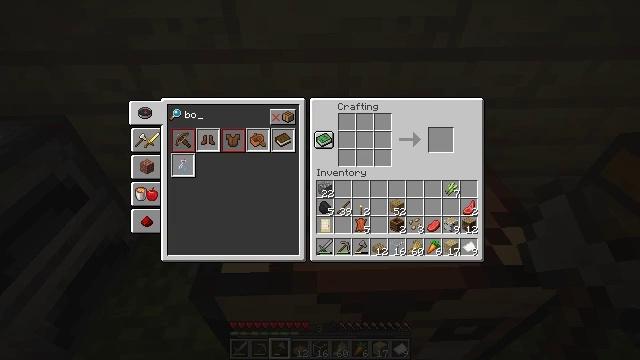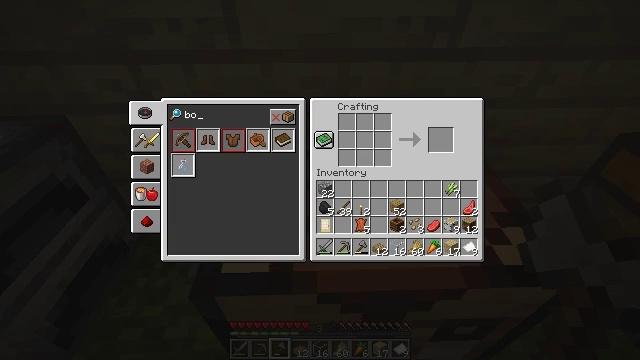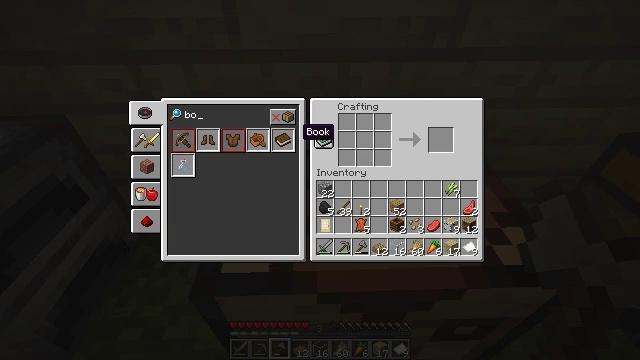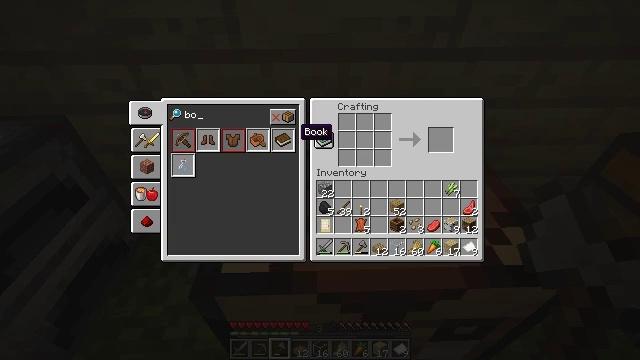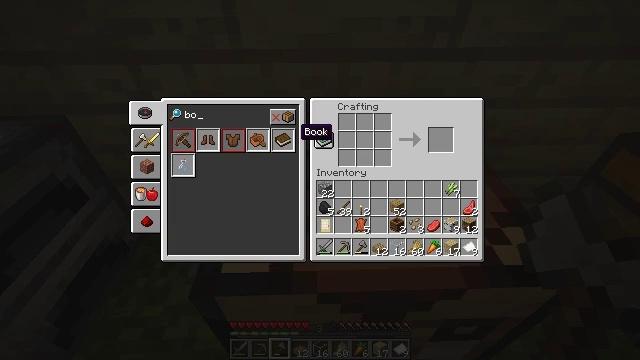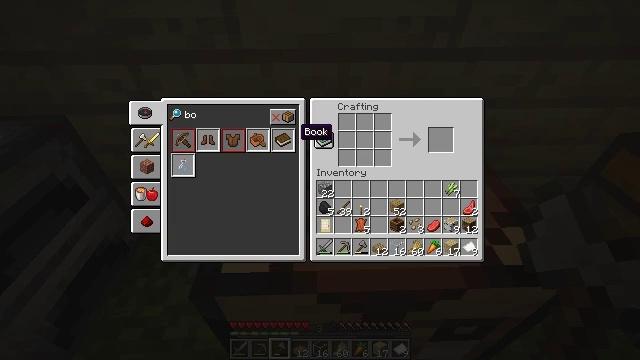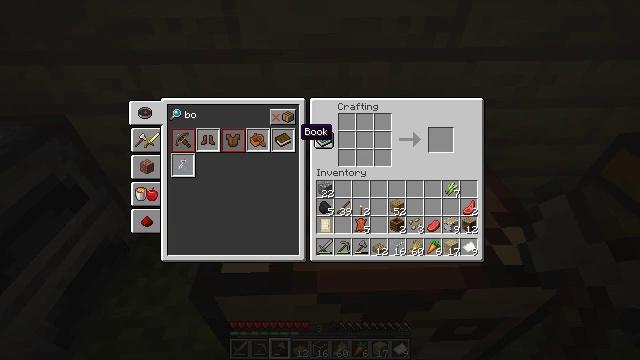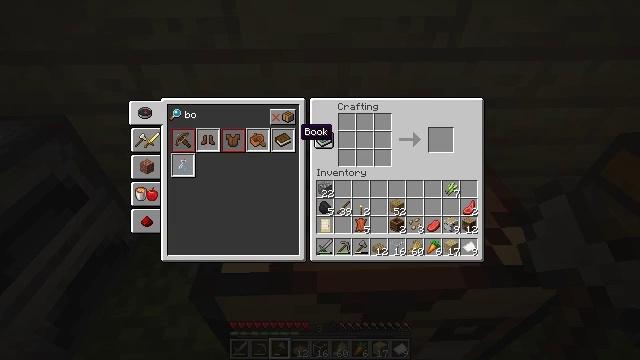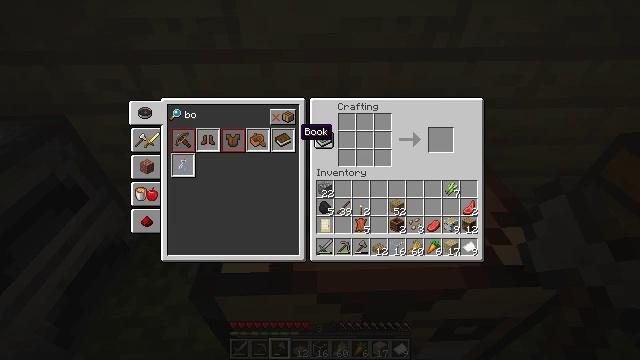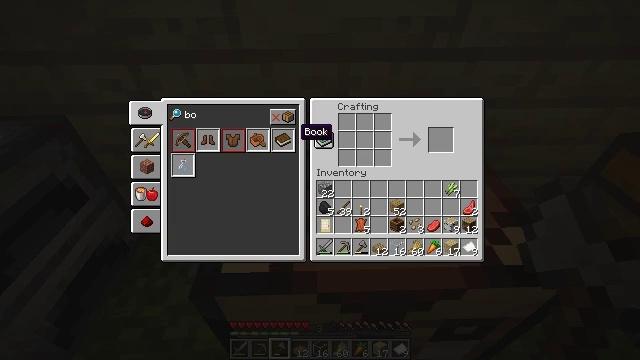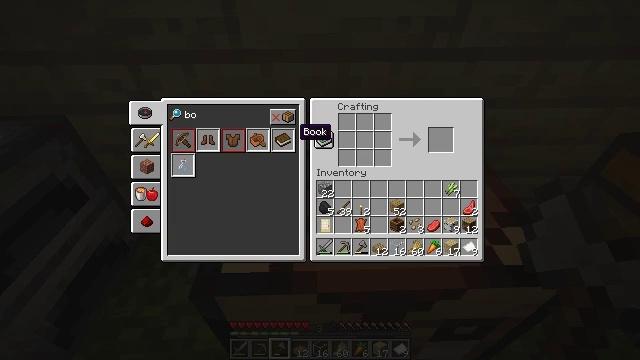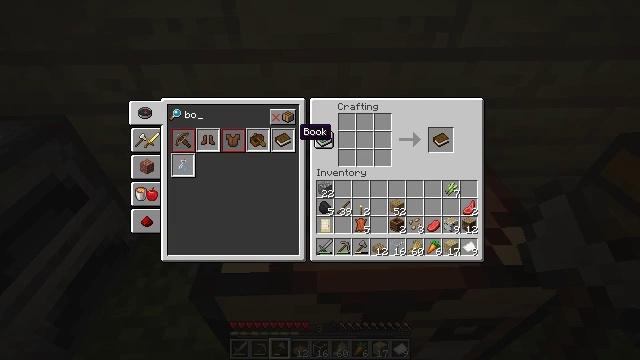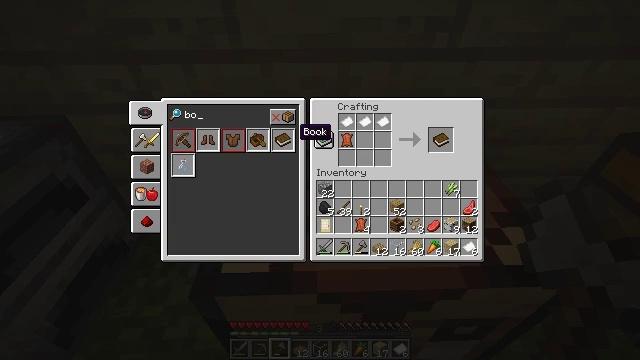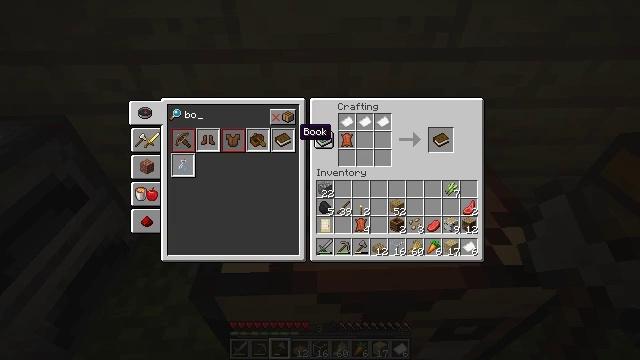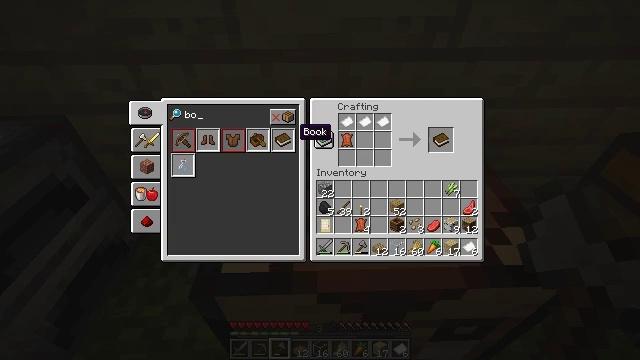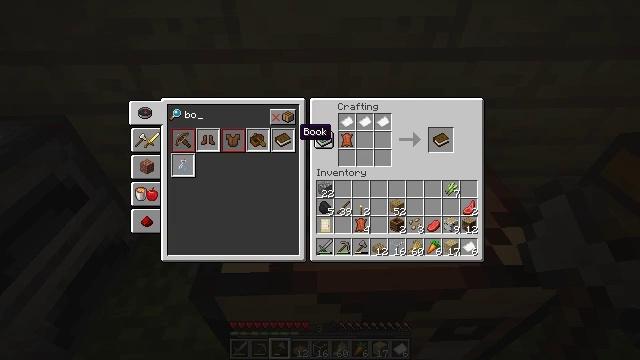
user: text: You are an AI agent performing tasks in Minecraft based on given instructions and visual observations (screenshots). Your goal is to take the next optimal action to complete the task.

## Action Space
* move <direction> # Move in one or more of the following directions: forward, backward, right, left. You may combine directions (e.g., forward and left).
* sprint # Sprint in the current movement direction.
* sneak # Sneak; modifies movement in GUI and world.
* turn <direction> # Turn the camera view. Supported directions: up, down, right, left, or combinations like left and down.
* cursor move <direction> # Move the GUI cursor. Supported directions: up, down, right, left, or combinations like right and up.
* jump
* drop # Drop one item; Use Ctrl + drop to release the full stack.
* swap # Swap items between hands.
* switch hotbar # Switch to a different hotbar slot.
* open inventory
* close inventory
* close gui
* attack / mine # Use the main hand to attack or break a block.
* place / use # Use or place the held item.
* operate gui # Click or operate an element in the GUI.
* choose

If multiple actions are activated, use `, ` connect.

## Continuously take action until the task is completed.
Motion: motion action
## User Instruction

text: Prepare paper and leather to craft a book.
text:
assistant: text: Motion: no_op
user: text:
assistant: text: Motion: no_op
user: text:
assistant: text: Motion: no_op
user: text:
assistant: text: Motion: no_op
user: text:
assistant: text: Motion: no_op
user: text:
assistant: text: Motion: operate gui
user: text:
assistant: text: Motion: operate gui
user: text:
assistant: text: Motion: operate gui
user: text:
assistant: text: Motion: operate gui
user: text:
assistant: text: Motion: no_op
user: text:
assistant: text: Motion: no_op
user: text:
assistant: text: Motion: no_op
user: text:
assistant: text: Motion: no_op
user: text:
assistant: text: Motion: no_op
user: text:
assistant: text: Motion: no_op
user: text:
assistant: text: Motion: no_op
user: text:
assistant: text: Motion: no_op
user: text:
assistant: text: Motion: cursor move right
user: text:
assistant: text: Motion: cursor move right
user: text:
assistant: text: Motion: cursor move right
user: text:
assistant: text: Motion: cursor move right
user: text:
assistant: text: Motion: cursor move right
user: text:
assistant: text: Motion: no_op
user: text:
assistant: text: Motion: no_op
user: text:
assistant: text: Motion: no_op
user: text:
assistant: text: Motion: no_op
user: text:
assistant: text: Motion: cursor move up
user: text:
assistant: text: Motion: no_op
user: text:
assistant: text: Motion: no_op
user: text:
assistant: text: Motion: no_op